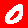
Digit: 0